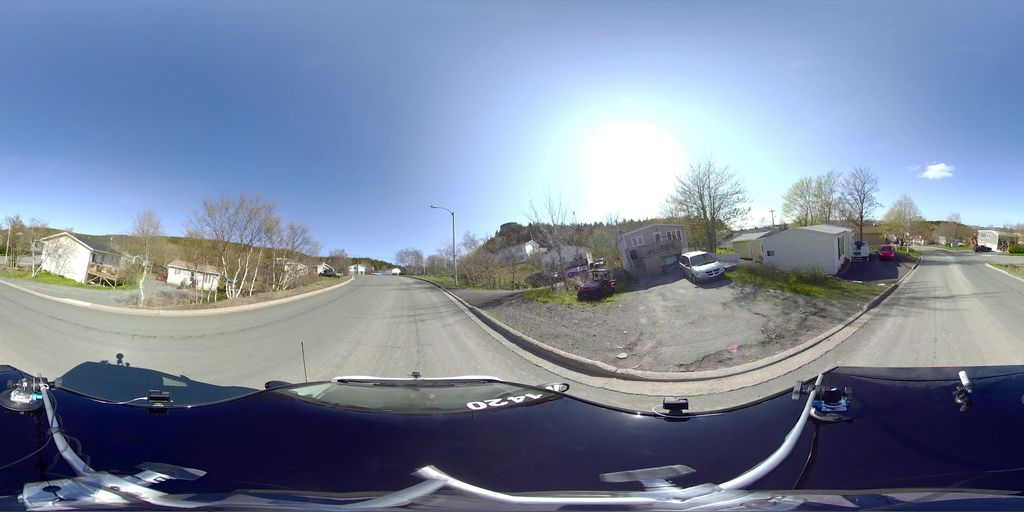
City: st_johns